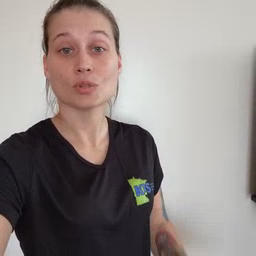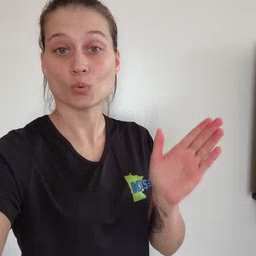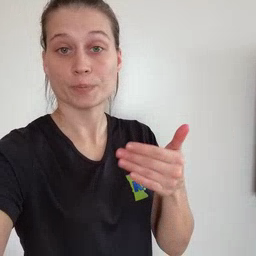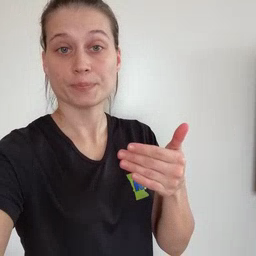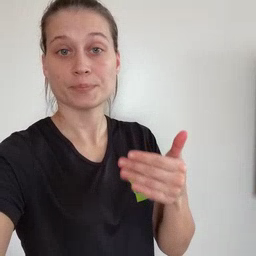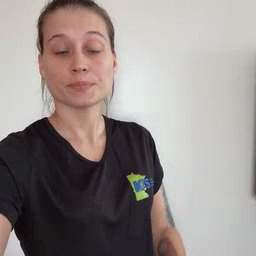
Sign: room